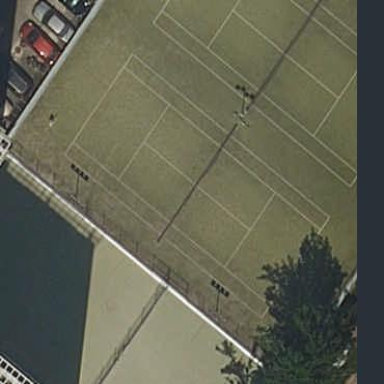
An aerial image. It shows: Tennis court on pitch.